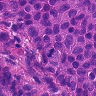
Metastatic tissue present: yes